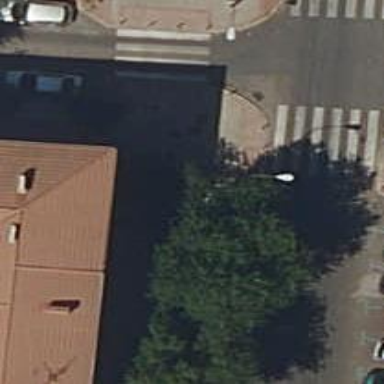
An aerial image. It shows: Bollard barrier.